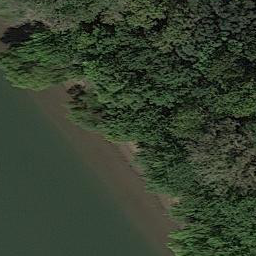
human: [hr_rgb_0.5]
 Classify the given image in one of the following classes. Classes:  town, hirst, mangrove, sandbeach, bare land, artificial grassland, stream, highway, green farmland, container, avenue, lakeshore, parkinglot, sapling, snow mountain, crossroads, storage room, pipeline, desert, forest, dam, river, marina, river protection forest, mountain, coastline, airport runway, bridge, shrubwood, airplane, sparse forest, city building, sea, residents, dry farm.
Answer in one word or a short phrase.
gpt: river protection forest